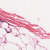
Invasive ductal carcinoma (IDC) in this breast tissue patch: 1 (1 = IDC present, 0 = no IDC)